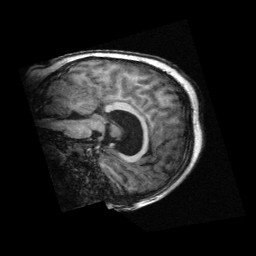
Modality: T1w
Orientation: sagittal
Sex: male